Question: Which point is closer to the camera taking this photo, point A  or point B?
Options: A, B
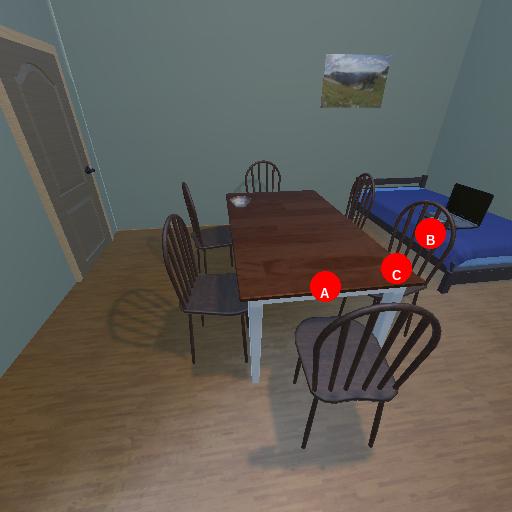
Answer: A